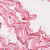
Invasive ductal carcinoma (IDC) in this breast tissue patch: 0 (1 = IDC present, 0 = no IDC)